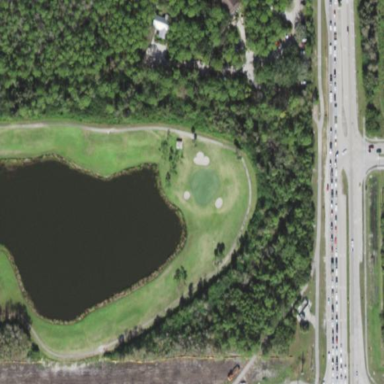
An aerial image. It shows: Rough grassy area used for golf.